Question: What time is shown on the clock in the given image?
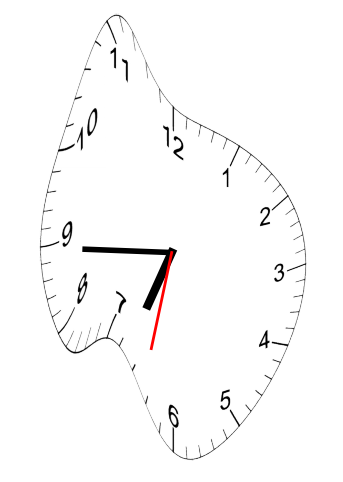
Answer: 06:44:32